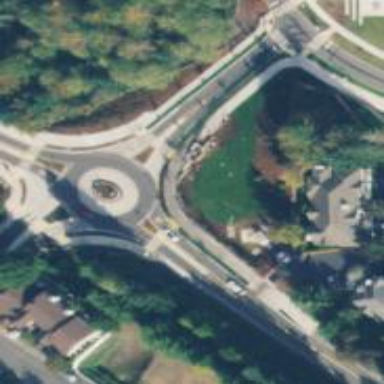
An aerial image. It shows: Tertiary road leading to roundabout.